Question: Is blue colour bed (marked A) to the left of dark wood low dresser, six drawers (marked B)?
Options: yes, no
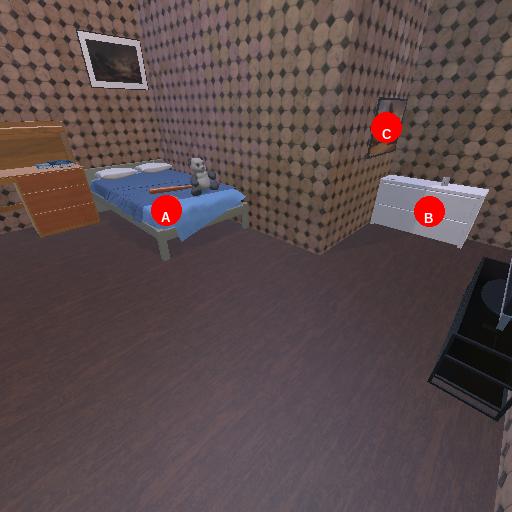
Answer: yes